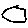
Label: hexagon